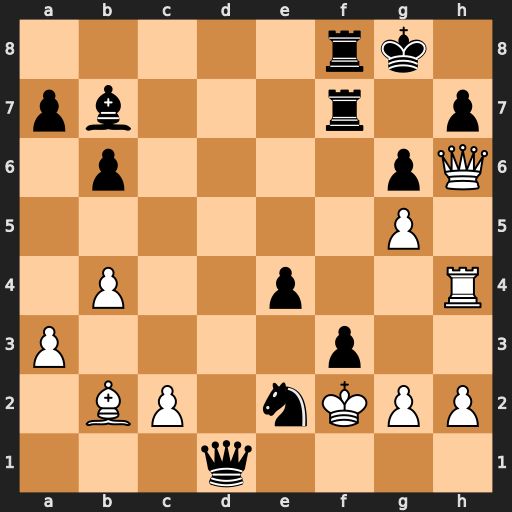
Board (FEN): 5rk1/pb3r1p/1p4pQ/6P1/1P2p2R/P4p2/1BP1nKPP/3q4
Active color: w
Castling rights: -
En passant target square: -
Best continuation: Qxg6+ hxg6 Rh8#